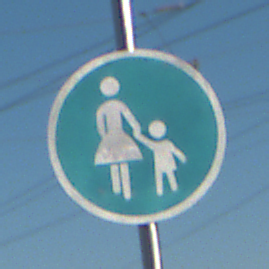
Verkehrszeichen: Gehweg
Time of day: MorningAfternoon
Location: Outdoor (Urban)
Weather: Clear
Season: NotSpecified
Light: Natural